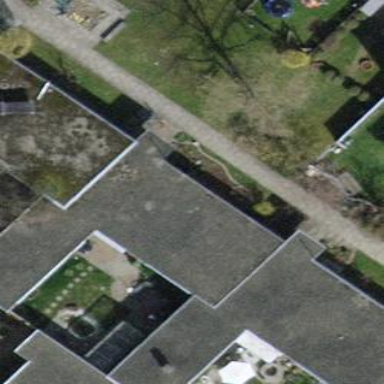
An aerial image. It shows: Terrace building with flat roof.